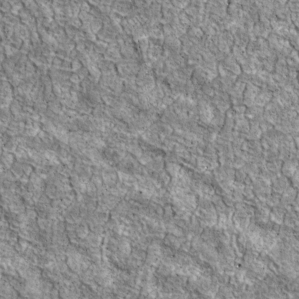
Label: non_frost